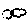
Label: cloud